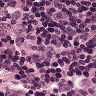
Metastatic tissue present: yes